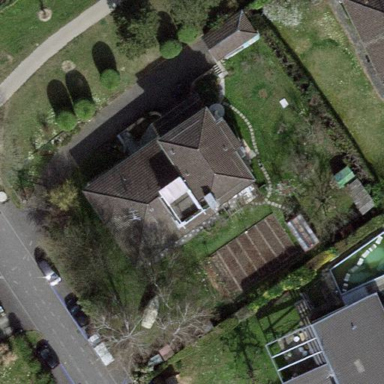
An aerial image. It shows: Garden surrounded by fence.